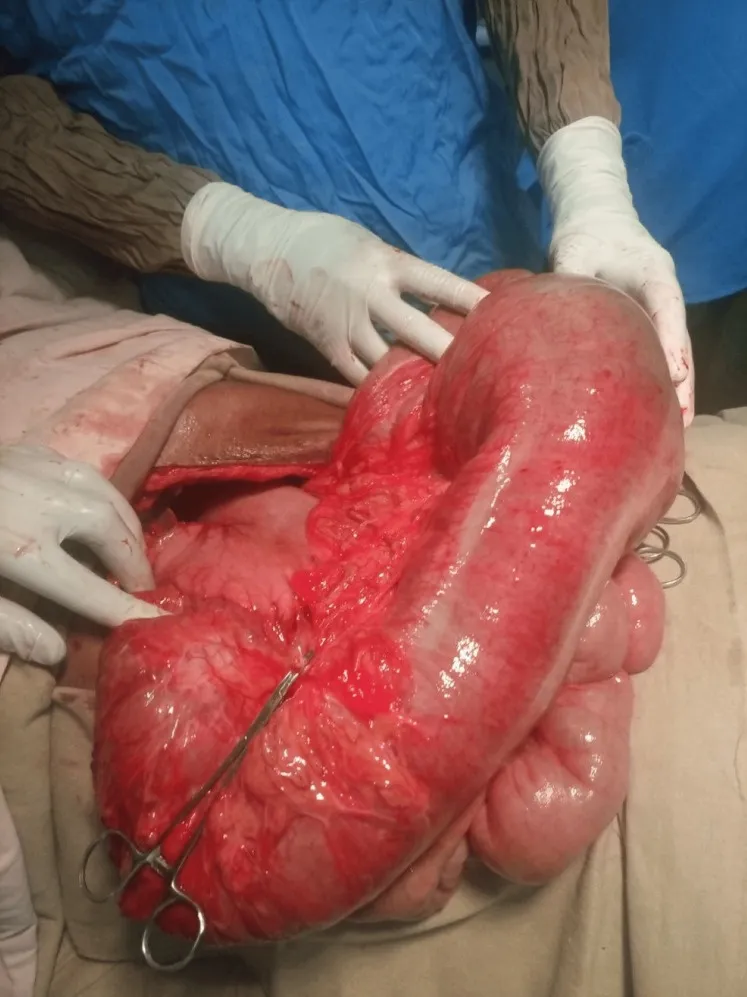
Intraoperative picture of viable transverse colon volvulus.
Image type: medical_photograph (other_medical_photograph)